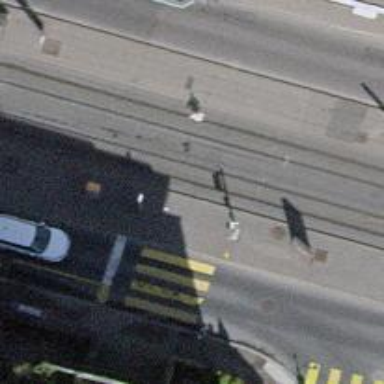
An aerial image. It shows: Tram stop with public transport stop position for trams.